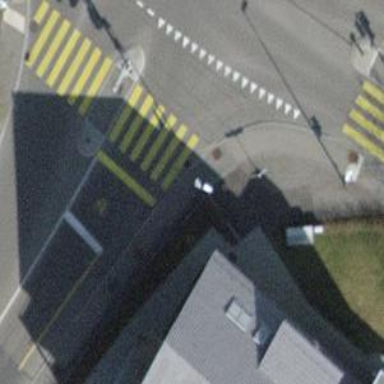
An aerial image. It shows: Sidewalk along the footway.